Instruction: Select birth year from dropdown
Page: traveler
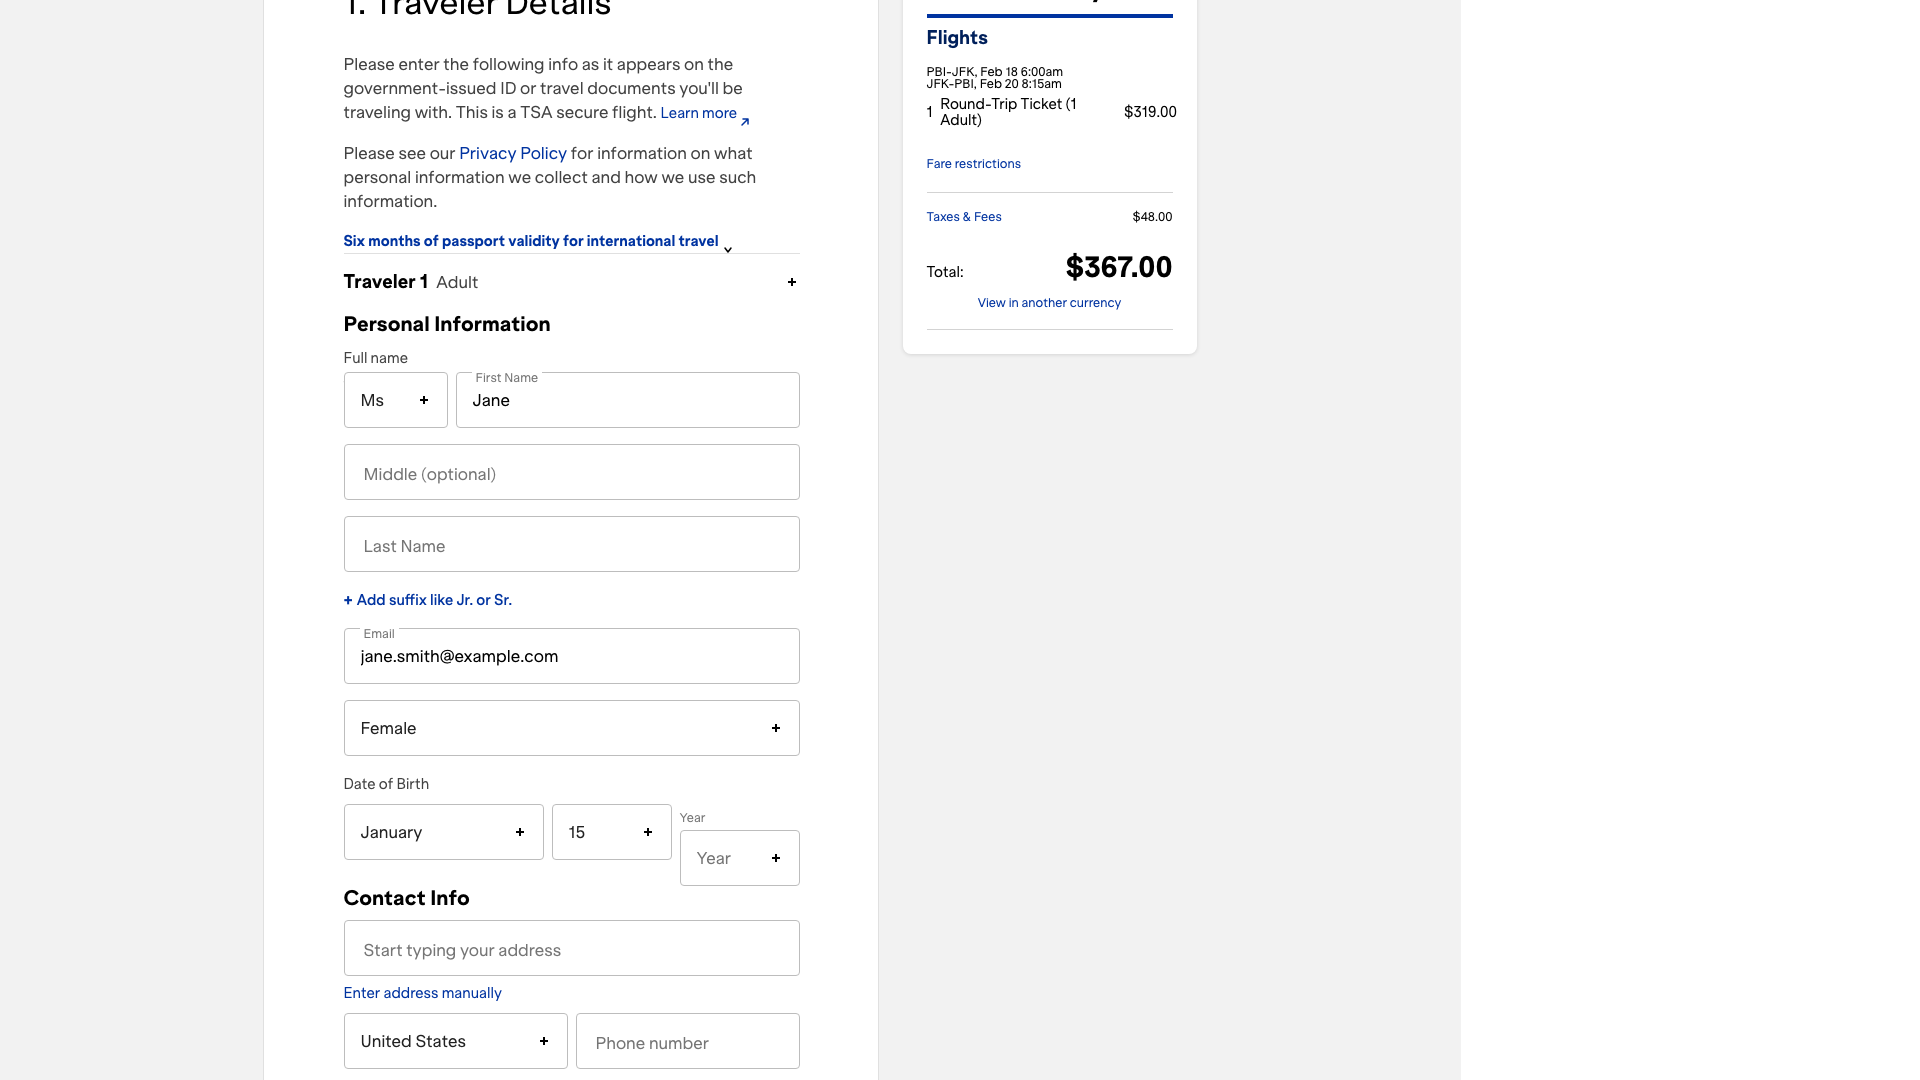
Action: click